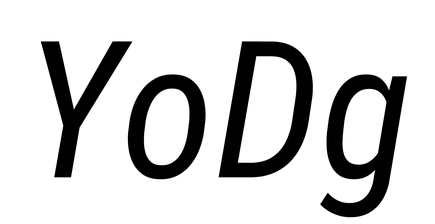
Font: Roboto-Italic_Condensed_Italic